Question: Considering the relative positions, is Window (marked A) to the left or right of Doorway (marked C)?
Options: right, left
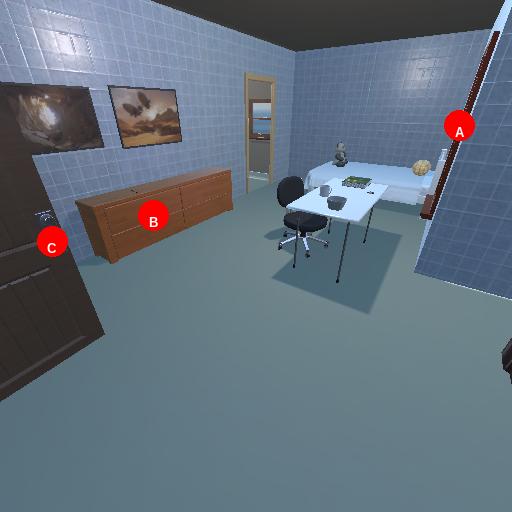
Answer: right